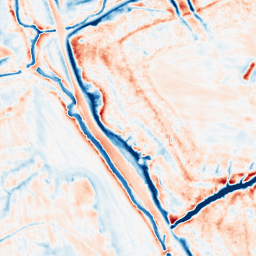
Category: edge_preserving
Decomposition family: anisotropic_diffusion
Decomposition parameters: iterations: 50
kappa: 50
gamma: 0.2
Upsampling method: bilinear
Upsampling parameters: scale: 2
Upsampling scale: 2